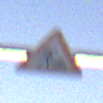
Verkehrszeichen: Arbeitsstelle
Umgebung: Outdoor, Nature
Tageszeit: SunriseSunset
Wetter: Clear
Licht: Natural
Jahreszeit: NotSpecified
Kontrast: HighContrast